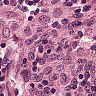
Metastatic tissue present: no